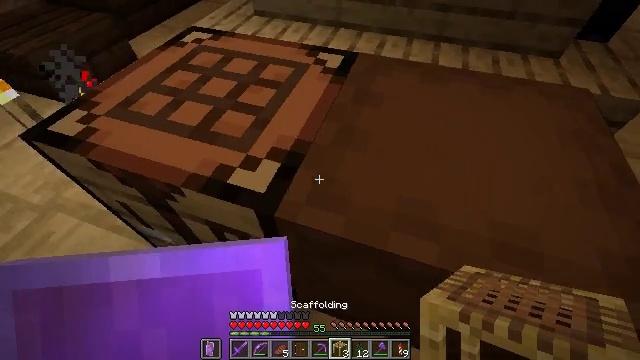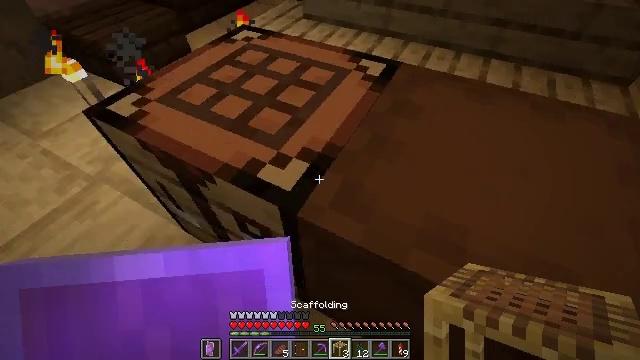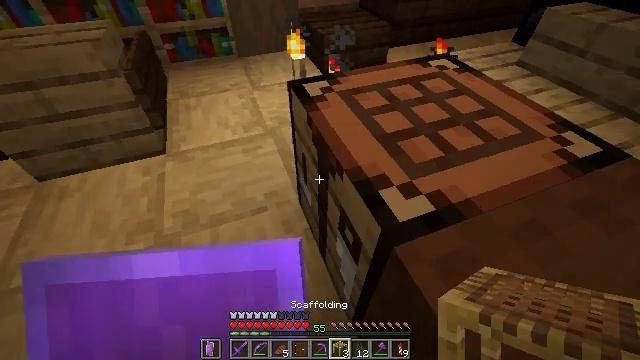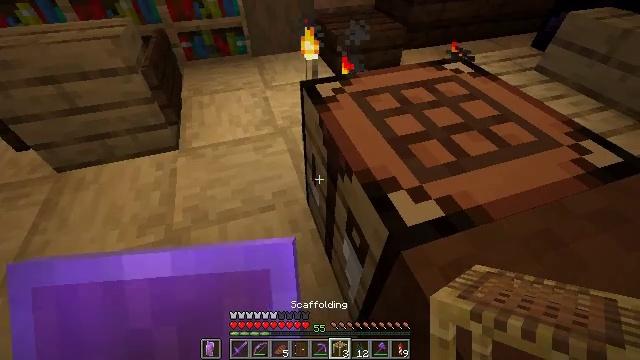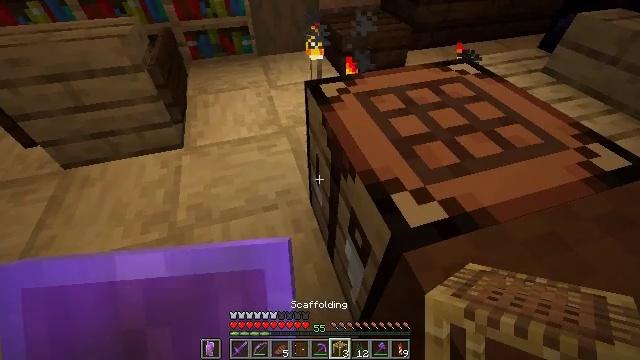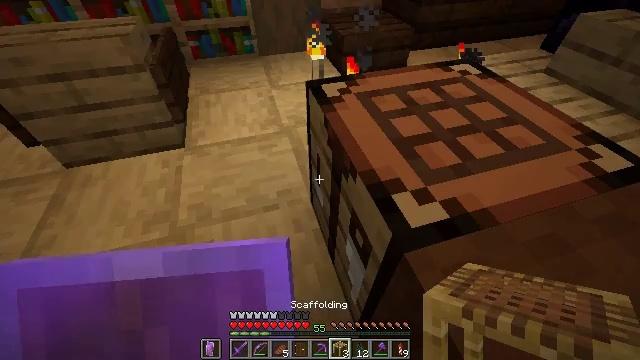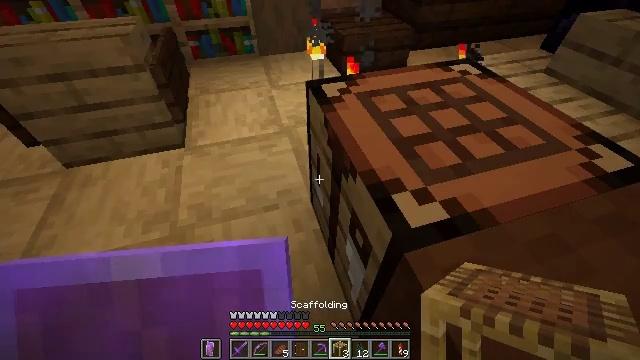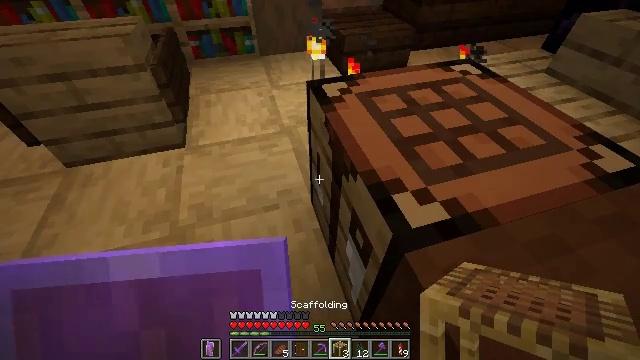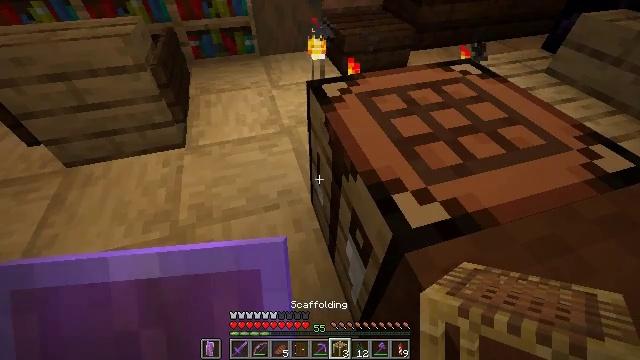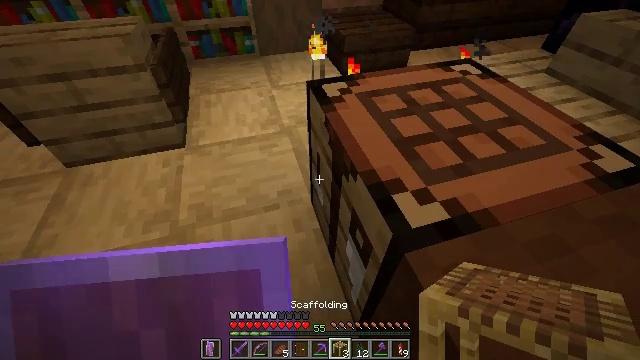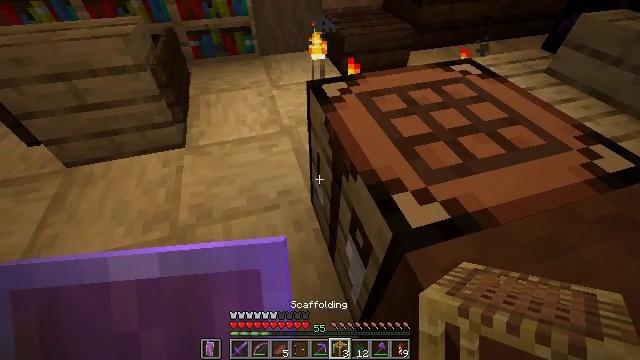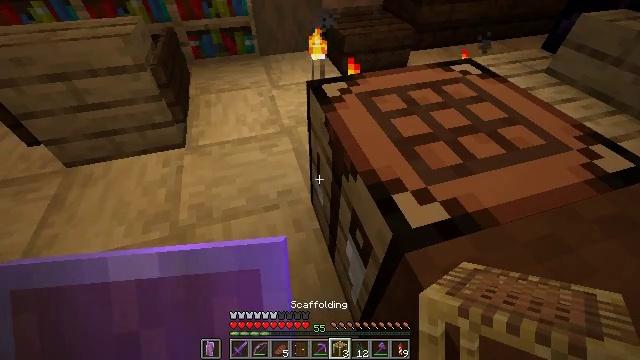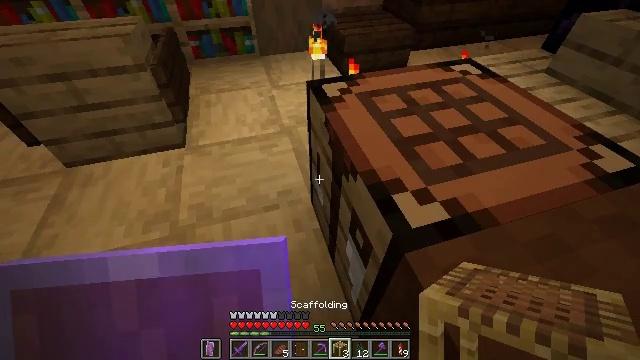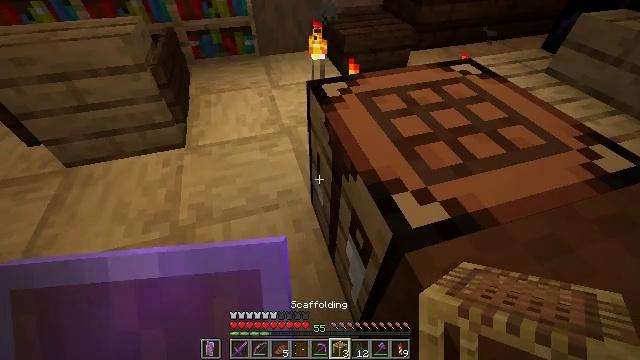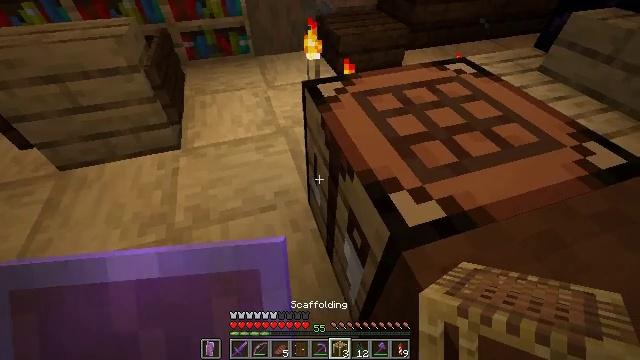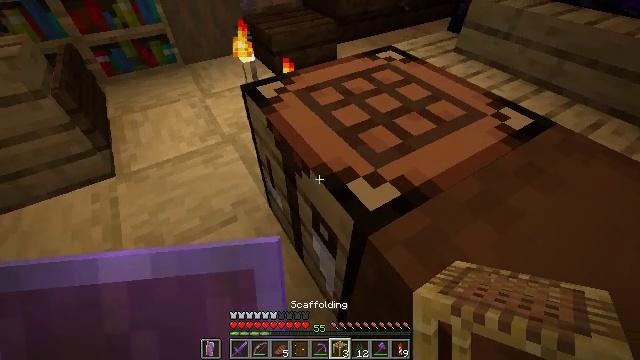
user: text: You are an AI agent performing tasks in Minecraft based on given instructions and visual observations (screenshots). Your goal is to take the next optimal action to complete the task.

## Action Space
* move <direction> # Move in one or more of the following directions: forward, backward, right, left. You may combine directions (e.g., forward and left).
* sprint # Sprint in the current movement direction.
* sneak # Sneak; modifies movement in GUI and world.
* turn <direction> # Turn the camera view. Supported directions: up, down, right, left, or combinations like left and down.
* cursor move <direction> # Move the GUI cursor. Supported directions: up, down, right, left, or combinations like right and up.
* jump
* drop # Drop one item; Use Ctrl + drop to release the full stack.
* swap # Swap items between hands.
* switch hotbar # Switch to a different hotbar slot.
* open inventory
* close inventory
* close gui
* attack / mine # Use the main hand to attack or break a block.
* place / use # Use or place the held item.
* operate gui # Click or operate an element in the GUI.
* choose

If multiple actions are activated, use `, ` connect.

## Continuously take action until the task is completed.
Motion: motion action
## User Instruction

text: Attack the brown shulker box to remove it.
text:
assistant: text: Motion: turn left
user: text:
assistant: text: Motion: turn left and up
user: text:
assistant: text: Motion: turn left
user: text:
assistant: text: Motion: turn left
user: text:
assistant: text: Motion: no_op
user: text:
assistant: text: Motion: no_op
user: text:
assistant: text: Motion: no_op
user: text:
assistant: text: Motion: no_op
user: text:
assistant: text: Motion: no_op
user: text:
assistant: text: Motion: no_op
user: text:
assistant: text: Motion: no_op
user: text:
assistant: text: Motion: no_op
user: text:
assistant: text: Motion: no_op
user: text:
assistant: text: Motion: turn right
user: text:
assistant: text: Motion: turn right
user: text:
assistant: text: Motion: turn right
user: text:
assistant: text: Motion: no_op
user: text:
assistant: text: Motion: no_op
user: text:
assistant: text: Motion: no_op
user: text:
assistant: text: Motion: no_op
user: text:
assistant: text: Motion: no_op
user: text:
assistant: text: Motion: no_op
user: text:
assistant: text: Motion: no_op
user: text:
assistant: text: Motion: no_op
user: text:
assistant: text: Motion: no_op
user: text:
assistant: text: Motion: no_op
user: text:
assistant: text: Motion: no_op
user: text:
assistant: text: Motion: no_op
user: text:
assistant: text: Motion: no_op
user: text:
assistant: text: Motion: no_op